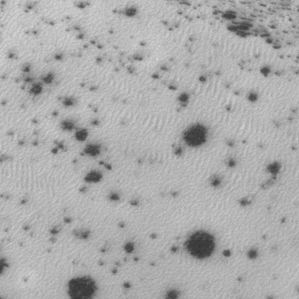
Label: frost